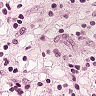
Metastatic tissue present: yes